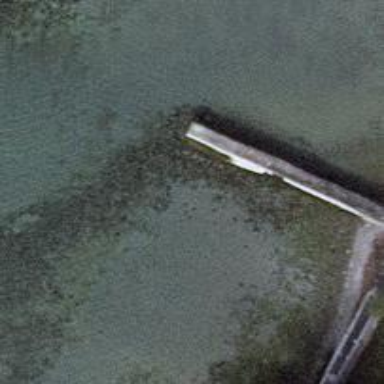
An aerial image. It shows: Man-made pier.